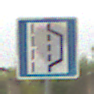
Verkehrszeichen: NothalteUndPannenbucht
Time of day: MorningAfternoon
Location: Outdoor (Nature)
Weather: Overcast
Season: NotSpecified
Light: Natural